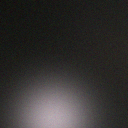
Screen state: off